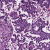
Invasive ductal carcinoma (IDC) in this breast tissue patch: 1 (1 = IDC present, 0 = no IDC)